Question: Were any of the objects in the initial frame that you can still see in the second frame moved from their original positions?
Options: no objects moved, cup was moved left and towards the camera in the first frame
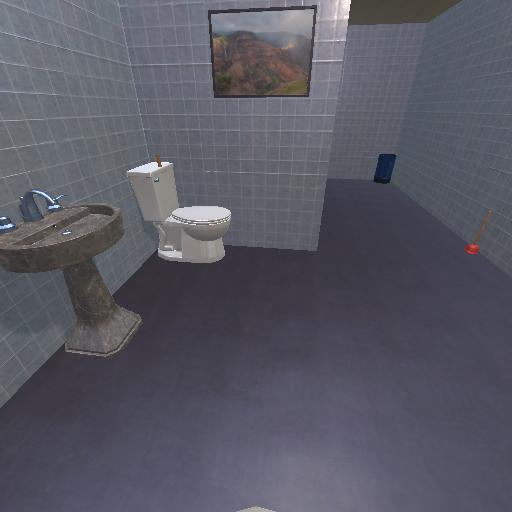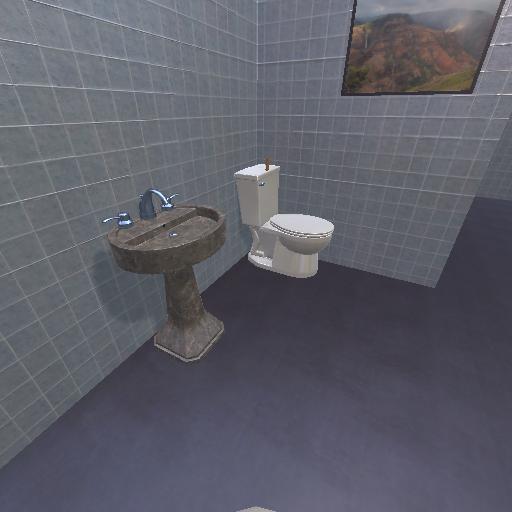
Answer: no objects moved